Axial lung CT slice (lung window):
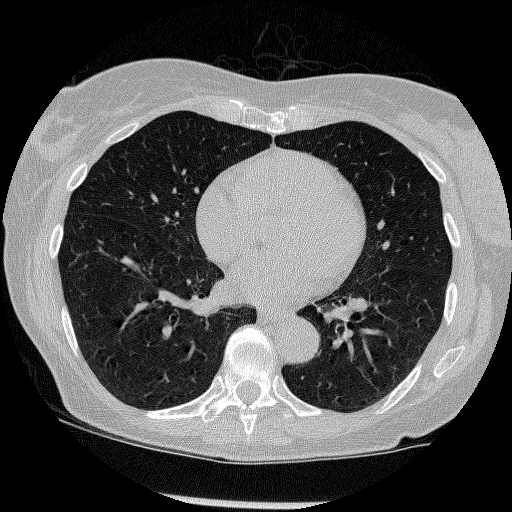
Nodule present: no